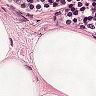
Metastatic tissue present: no